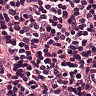
Metastatic tissue present: no